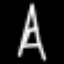
Label: The Eiffel Tower